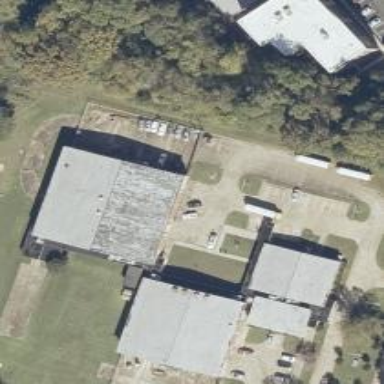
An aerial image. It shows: School building.